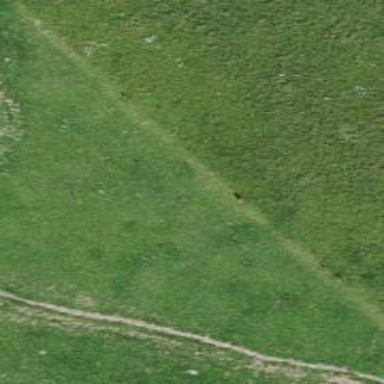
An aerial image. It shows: Track with very rough surface.